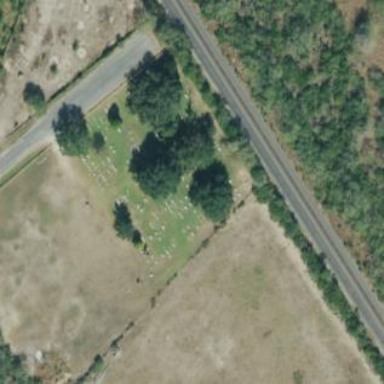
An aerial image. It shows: Cemetery.